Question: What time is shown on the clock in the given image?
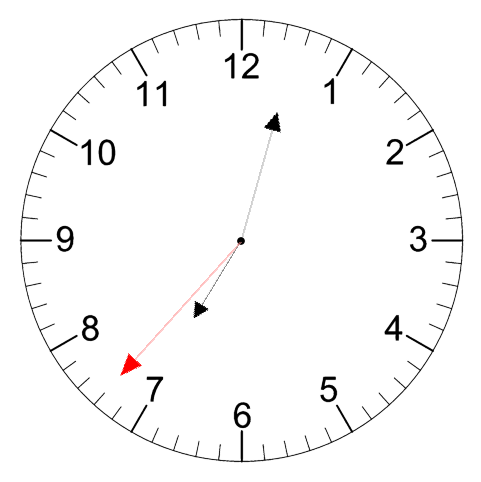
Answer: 07:02:37